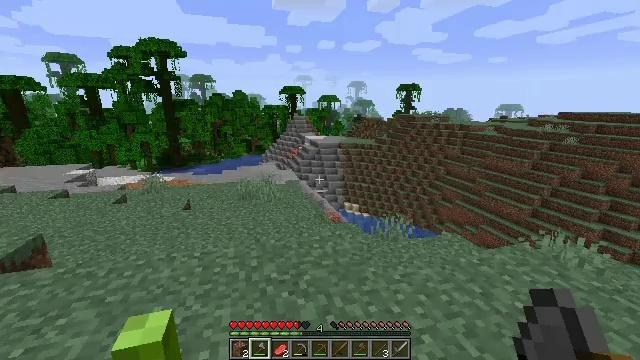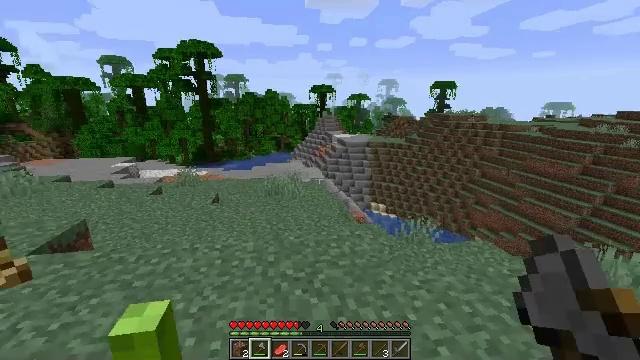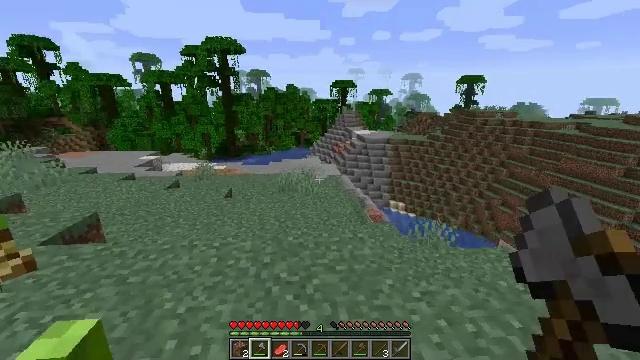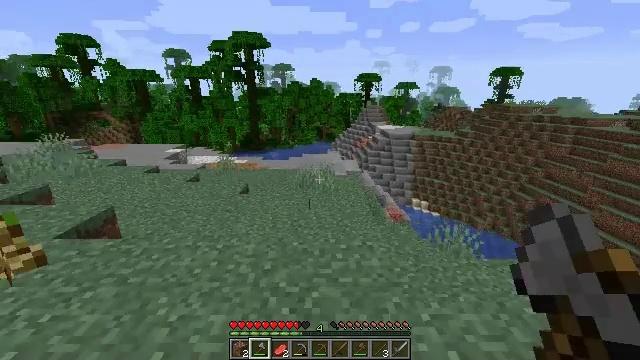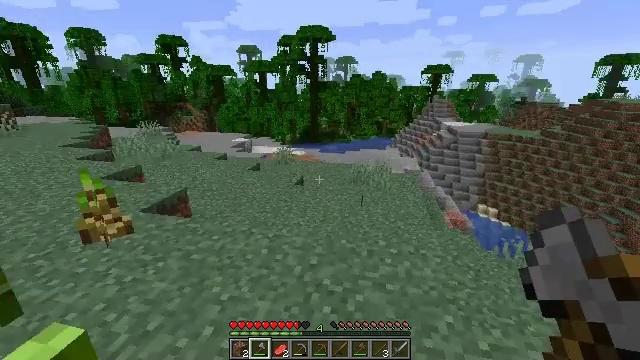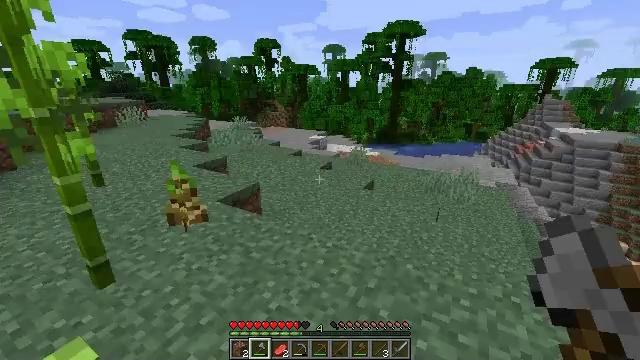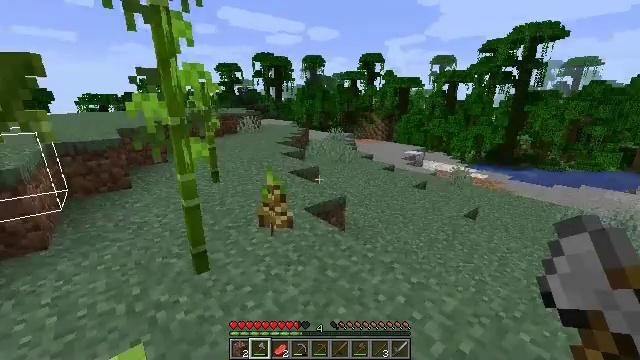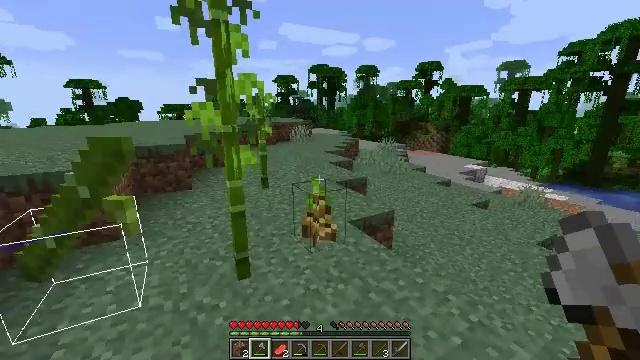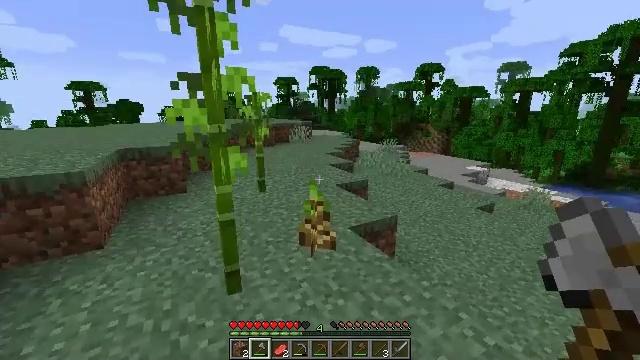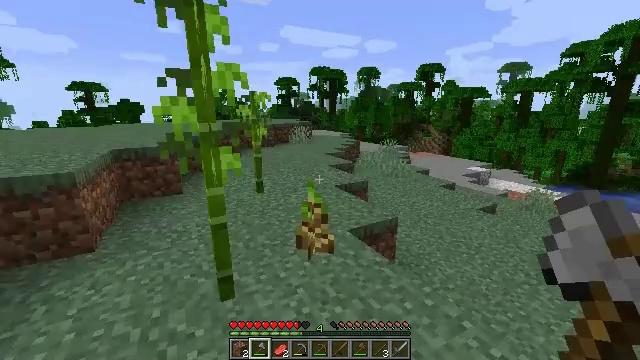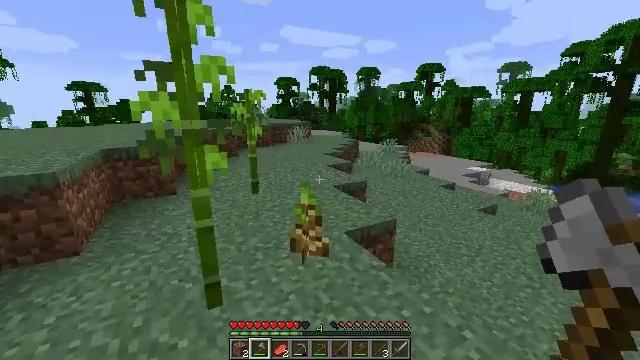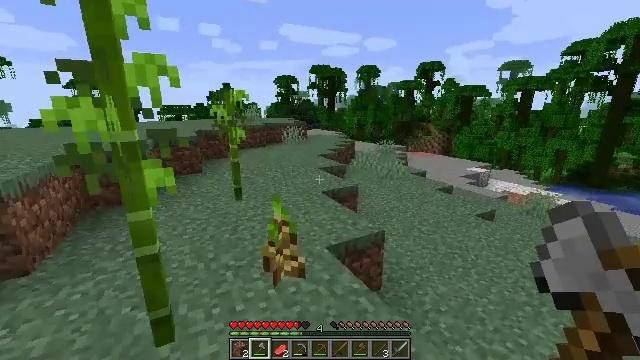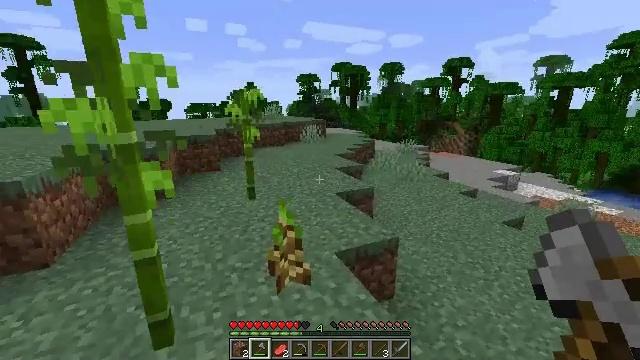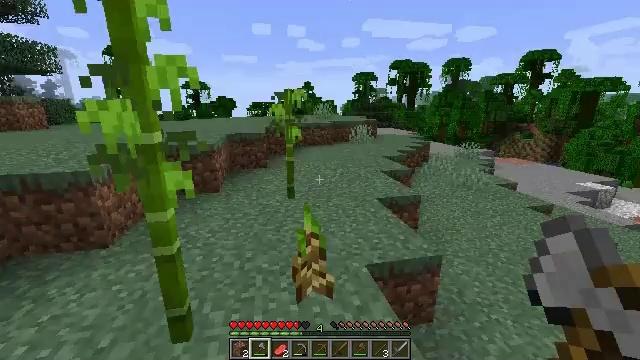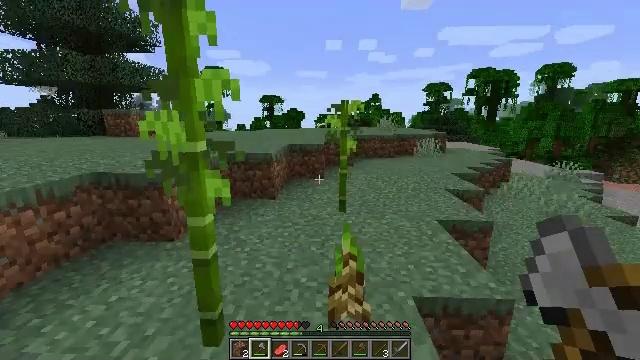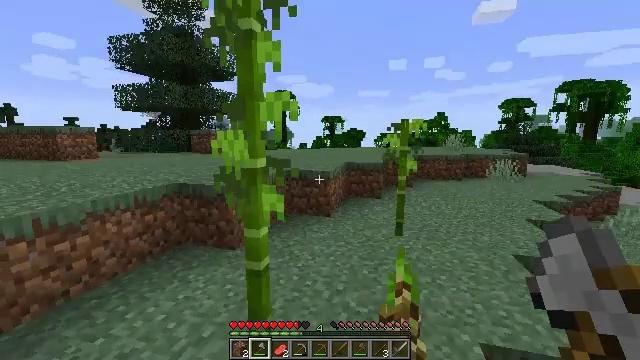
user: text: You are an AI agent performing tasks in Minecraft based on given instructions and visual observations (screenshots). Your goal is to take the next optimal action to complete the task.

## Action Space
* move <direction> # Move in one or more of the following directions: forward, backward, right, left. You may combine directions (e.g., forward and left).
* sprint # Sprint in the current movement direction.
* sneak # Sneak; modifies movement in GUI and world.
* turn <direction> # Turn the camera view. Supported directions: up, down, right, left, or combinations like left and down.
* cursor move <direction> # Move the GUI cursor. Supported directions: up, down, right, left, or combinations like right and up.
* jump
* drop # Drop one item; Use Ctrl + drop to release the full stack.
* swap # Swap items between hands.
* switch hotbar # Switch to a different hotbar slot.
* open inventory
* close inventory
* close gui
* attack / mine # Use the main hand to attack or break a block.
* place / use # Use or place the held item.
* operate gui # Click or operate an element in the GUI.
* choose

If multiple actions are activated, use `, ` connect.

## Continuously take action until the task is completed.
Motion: motion action
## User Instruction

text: Mine bamboo with your hand.
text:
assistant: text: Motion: move forward and move right, turn left
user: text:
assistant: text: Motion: move forward and move right, turn left
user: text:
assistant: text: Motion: move forward, turn left and down
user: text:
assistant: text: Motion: move forward, turn left and down
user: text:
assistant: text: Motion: move forward, turn left
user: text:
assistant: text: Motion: move forward, turn left and up
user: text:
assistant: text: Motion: move forward, turn left and up
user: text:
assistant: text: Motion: move forward
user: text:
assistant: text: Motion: move forward and move right
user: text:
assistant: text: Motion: move forward and move right
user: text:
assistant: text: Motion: move forward and move right
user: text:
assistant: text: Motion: move forward and move right, turn left
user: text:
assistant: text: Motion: move forward and move right, turn left
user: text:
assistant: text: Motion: move forward and move right, turn left and up
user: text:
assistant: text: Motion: move forward and move right, turn left and up
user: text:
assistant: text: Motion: move forward, turn left and up
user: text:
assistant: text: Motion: move forward
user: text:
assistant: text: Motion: no_op
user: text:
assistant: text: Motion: turn up
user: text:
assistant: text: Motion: turn up
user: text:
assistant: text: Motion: move left
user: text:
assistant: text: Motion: move left
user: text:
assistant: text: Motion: move left
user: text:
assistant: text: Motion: turn right
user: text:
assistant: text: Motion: no_op
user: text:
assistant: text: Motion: turn right and up
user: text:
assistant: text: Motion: no_op
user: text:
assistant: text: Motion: no_op
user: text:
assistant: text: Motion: no_op
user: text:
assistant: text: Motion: attack / mine